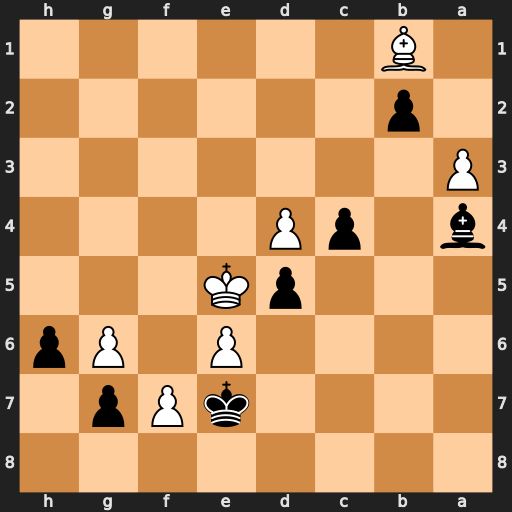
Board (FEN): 8/4kPp1/4P1Pp/3pK3/b1pP4/P7/1p6/1B6
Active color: b
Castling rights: -
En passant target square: -
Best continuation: c3 Kxd5 c2 Bxc2 Bxc2